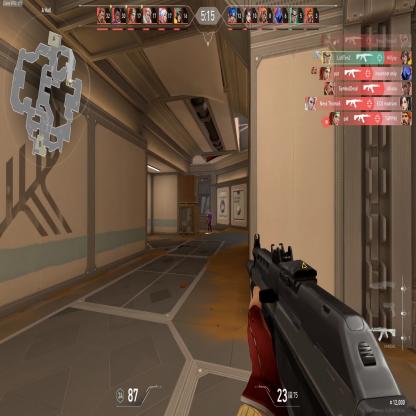
Label: enemy